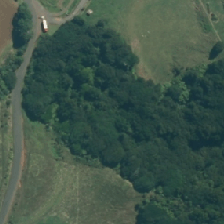
Land cover: indigenous_forest